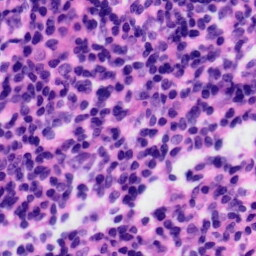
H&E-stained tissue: Tonsil